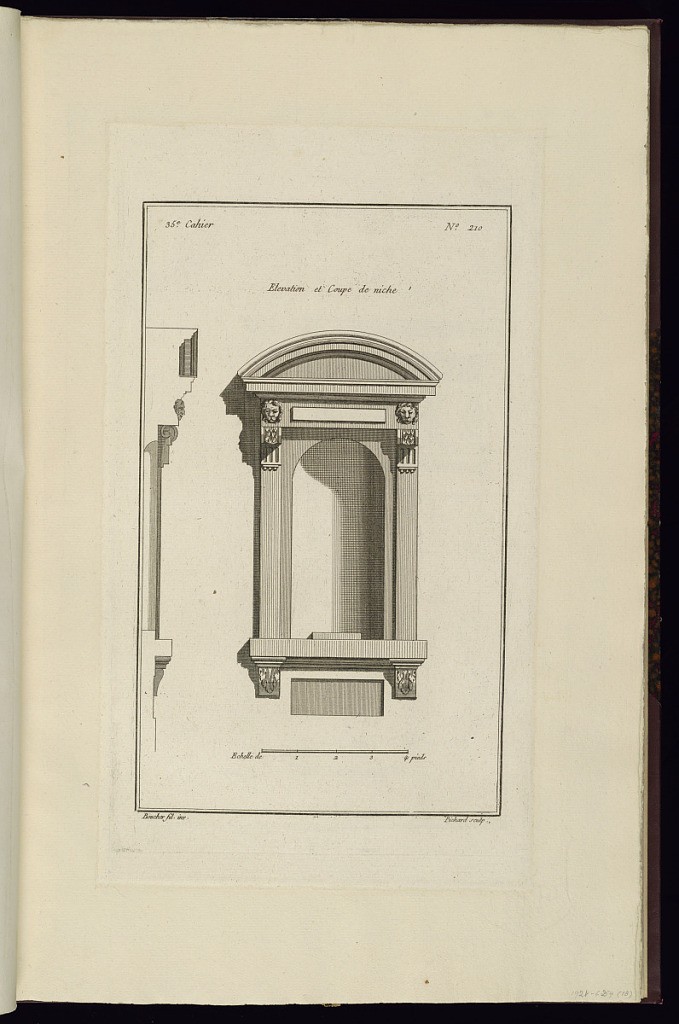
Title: Elevation et Coupe de niche
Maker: Juste-François Boucher, French, 1736 – 1782
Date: ca. 1775
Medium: Engraving on off white laid paper
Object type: Print
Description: Elevation and cross section of a niche with a half circle pediment, decorated with ornament motifs including lion heads, leaves, fluting. The plate is signed.